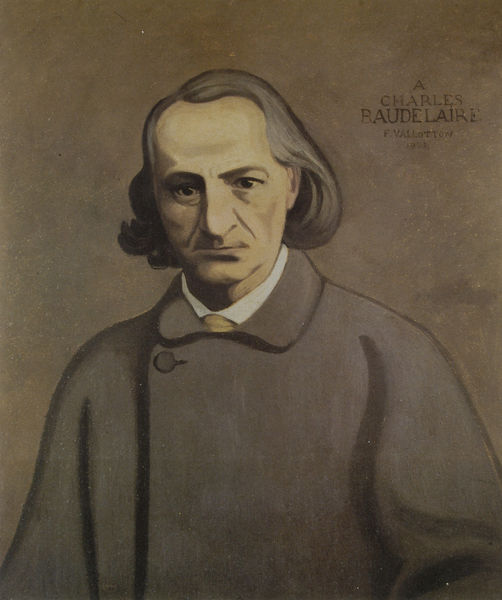
Titel: Dekoratives Porträt von Baudelaire
Künstler: Félix Vallotton
Standort: Zürich.
Institution: Sammlung Dr. Walter Feilchenfeldt
Schlagwörter: kopf, mann, schatten, gelb, grün, ocker, braun, frisur, grau, haar, hintergrund, licht, mund, nase, ohr, schwarz, stirn, weiss, zeichnung, blick, beige, symbolismus, anzug, hemd, jacke, augen, barock, blass, falten, gesicht, knoten, kragen, ärmel, bildnis, hals, herr, hände, portrait, porträt, signatur, öl, haare, mantel, brustbild, en face, frontal, kinn, knopf, lippen, locke, locken, ohren, scheitel, schulter, schultern, vallotton, düster, moderne, grafik, monochrom, krawatte, baudelaire, charles, charles baudelaire, dichter, ernst, felix, grübchen, inschrift, knopfloch, locen, poet, schmal, seitenscheitel, streng, wiedmung, markant, denker, stirnglatze, mild, grauhaarig, holbein, weisse haare, grau in grau, denkerstirn, glanze, mdern, baudelair, grauer mantel, weissharig, raudelaire, andreas popp, andreas pop